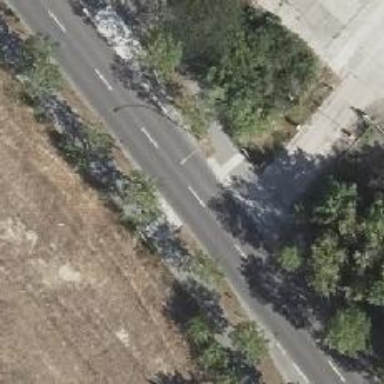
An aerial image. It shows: Uncontrolled crossing on the road.